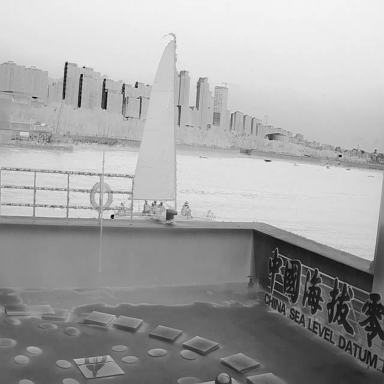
There are two bulk_carriers in the infrared image.